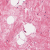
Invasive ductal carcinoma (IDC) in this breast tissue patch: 0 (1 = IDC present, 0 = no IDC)